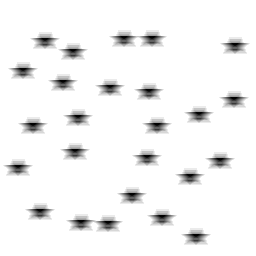
Squares: 0
Triangles: 0
Stars: 25
Total shapes: 25